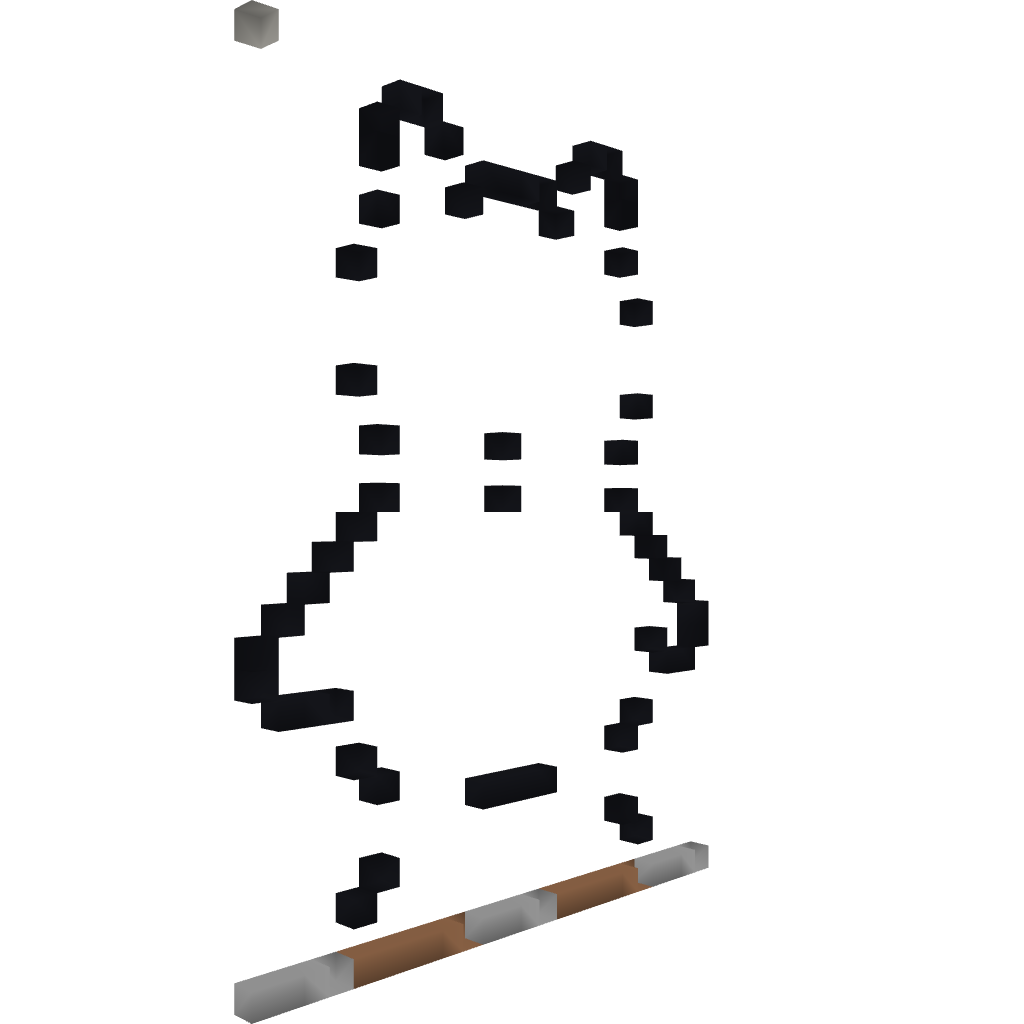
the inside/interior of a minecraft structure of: Monobear